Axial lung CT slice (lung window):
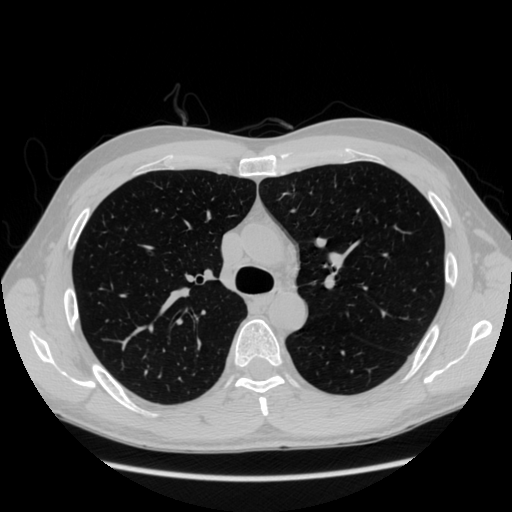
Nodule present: no